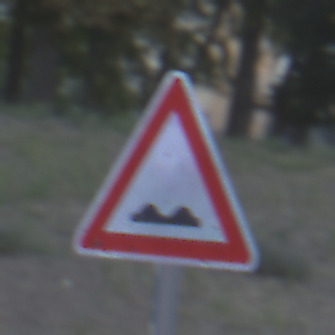
Verkehrszeichen: UnebeneFahrbahn
Umgebung: Outdoor, Urban
Tageszeit: SunriseSunset
Wetter: Clear
Licht: Natural
Jahreszeit: NotSpecified
Kontrast: LowContrast